Question: I am using Tesseract OCR for getting an exclusively numeric string in a PDF file.
The PDF contains : 66600O3377.pdf
but Tesseract recognizes : 66600Q3377.pdf
The input is a TIFF file, the quality is good enough (see the screenshot).
Is there a way to improve the Tesseract accuracy ? I could always change Q for a 0 but I'm afraid of further unexpected mistakes.

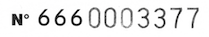
Answer: This is in <URL>:
Run a tesseract command like this to only permit digits in input image:
'''
tesseract imagename outputbase digits
'''